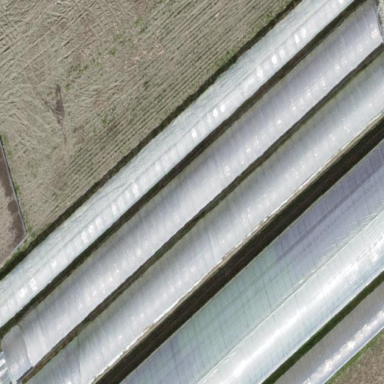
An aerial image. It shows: Greenhouse.